Field crop: maize
Growth stage: 2
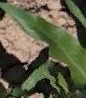
Species: maize